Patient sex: F
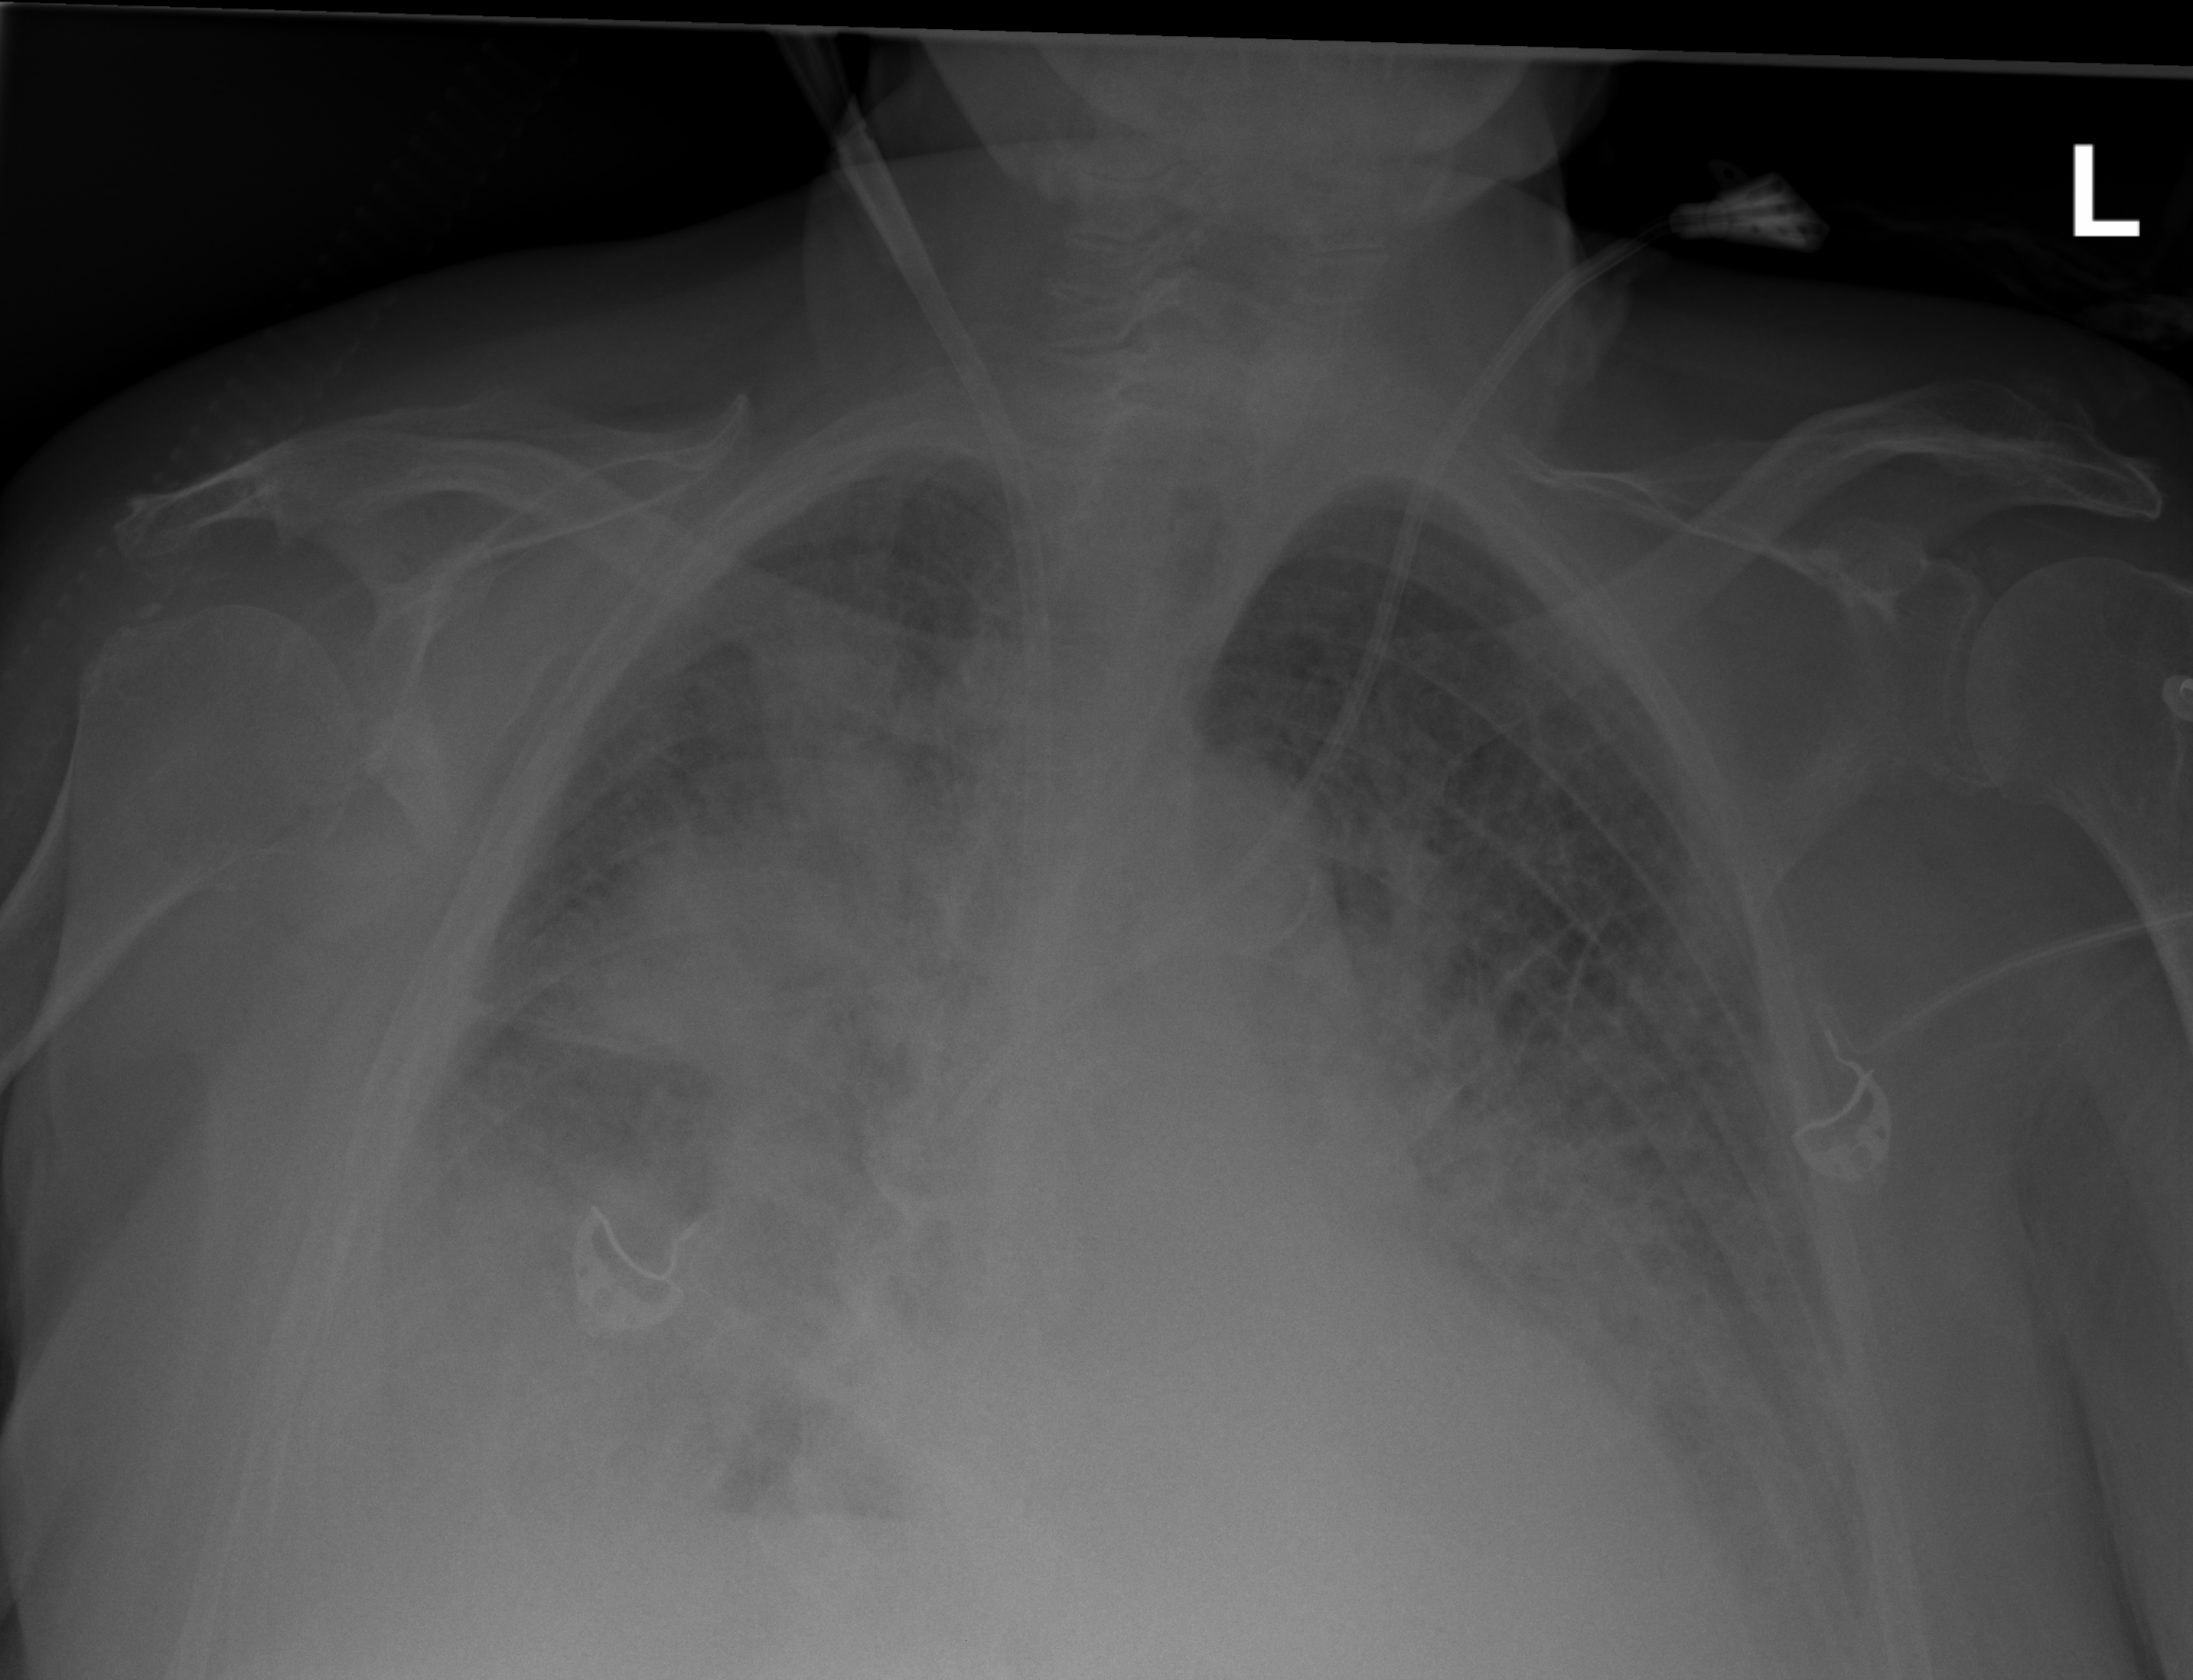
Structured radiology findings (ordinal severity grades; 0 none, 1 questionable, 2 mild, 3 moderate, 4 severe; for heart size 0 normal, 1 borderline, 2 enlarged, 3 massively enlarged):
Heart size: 1
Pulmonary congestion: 3
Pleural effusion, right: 3
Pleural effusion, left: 3
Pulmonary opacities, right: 3
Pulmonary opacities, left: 3
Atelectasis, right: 3
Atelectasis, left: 3